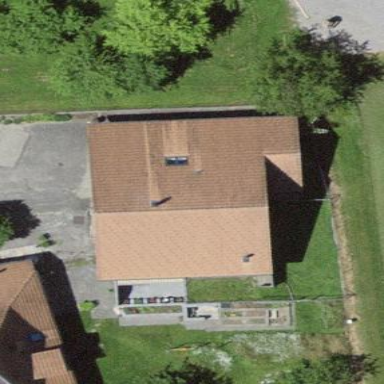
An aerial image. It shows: Residential building.